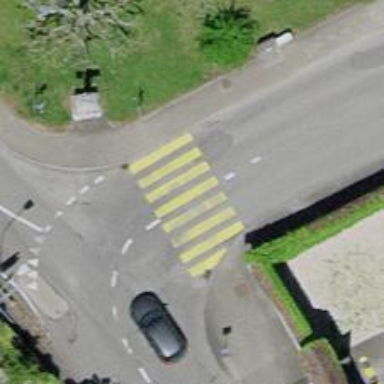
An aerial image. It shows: Uncontrolled road crossing.